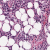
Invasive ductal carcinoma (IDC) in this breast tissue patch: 0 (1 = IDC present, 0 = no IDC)